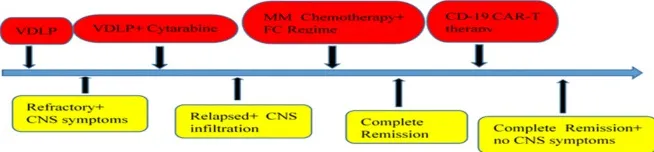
Summary protocol of medication treatment and CD19CAR structure. (A) Summary protocol of the patient's treatment.
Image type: chart (chart)